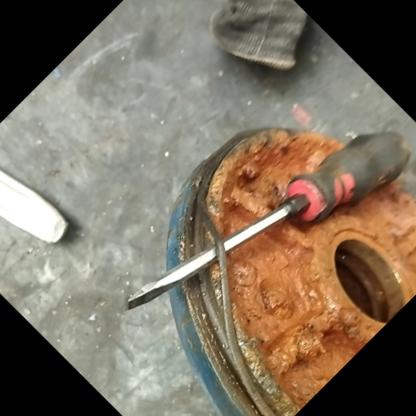
Klasa: inne